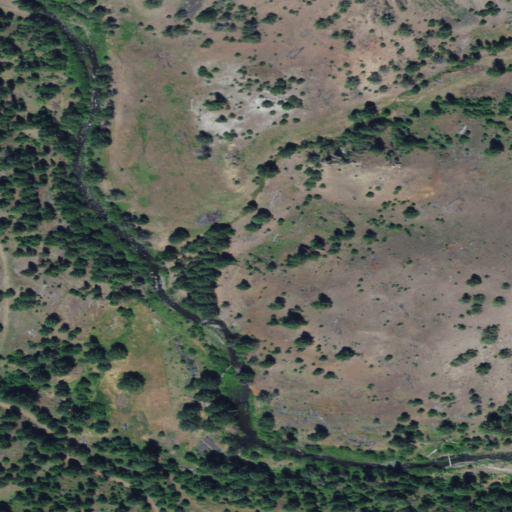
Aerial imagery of valley in Oregon named Long Hollow containing shrub, evergreen forest, and grassland